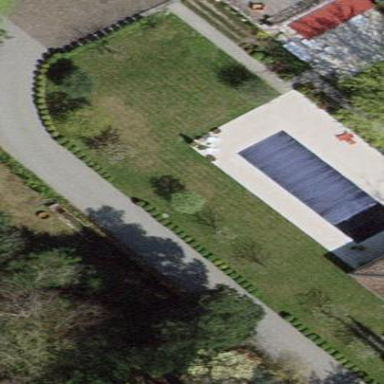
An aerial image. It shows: Swimming pool located in leisure land.